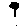
Label: flower